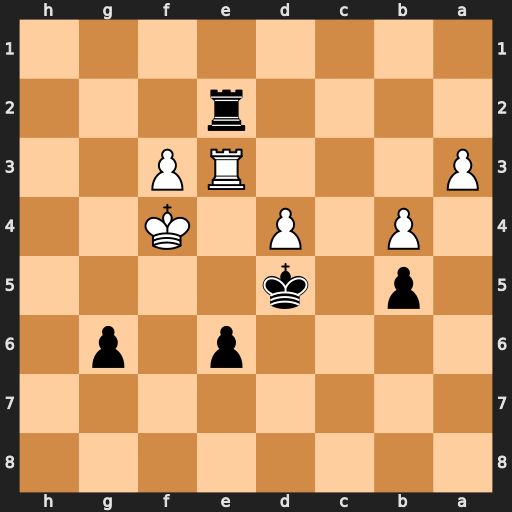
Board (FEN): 8/8/4p1p1/1p1k4/1P1P1K2/P3RP2/4r3/8
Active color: b
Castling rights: -
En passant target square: -
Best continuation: g5+ Kg3 Rxe3